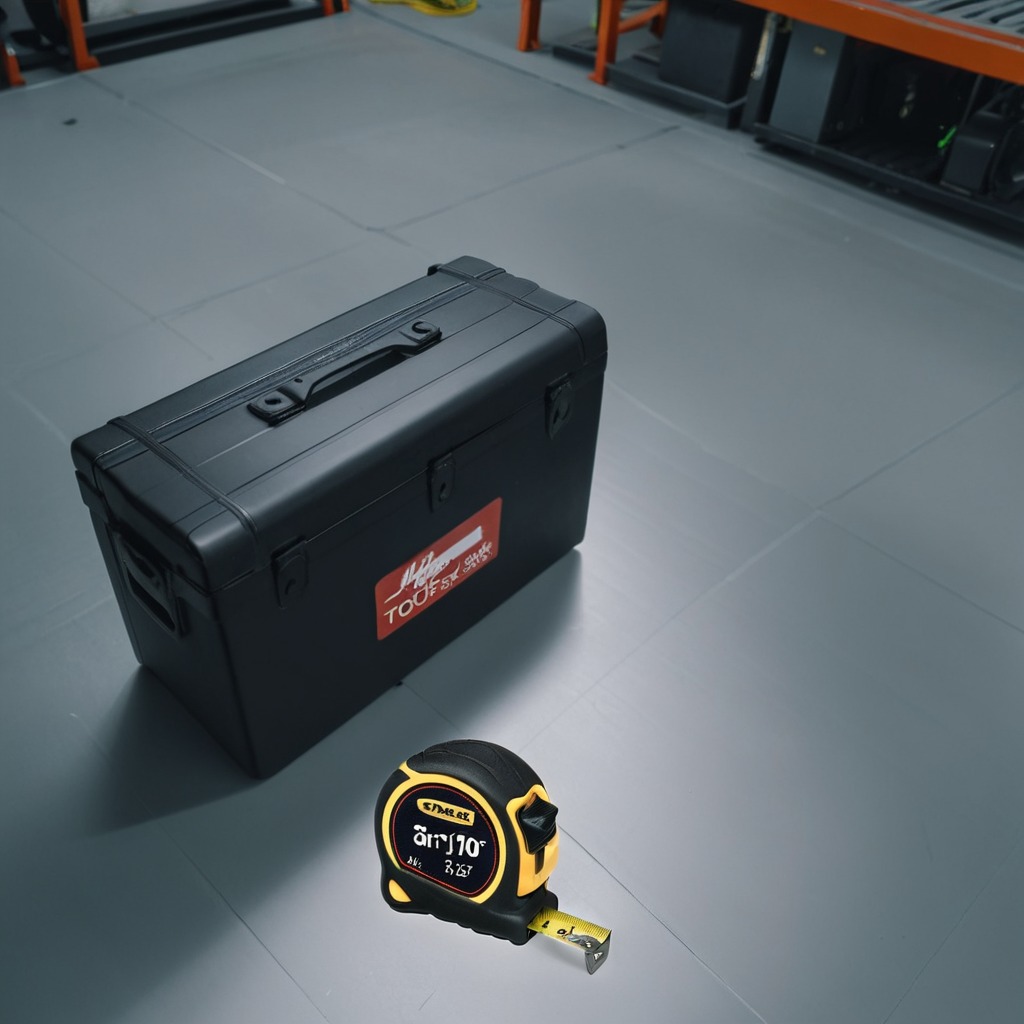
A measuring tape lies on the toolbox surface in an airplane hangar workshop 8K.